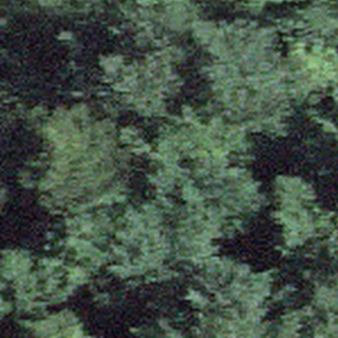
Label: other